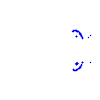
Particle: kaon